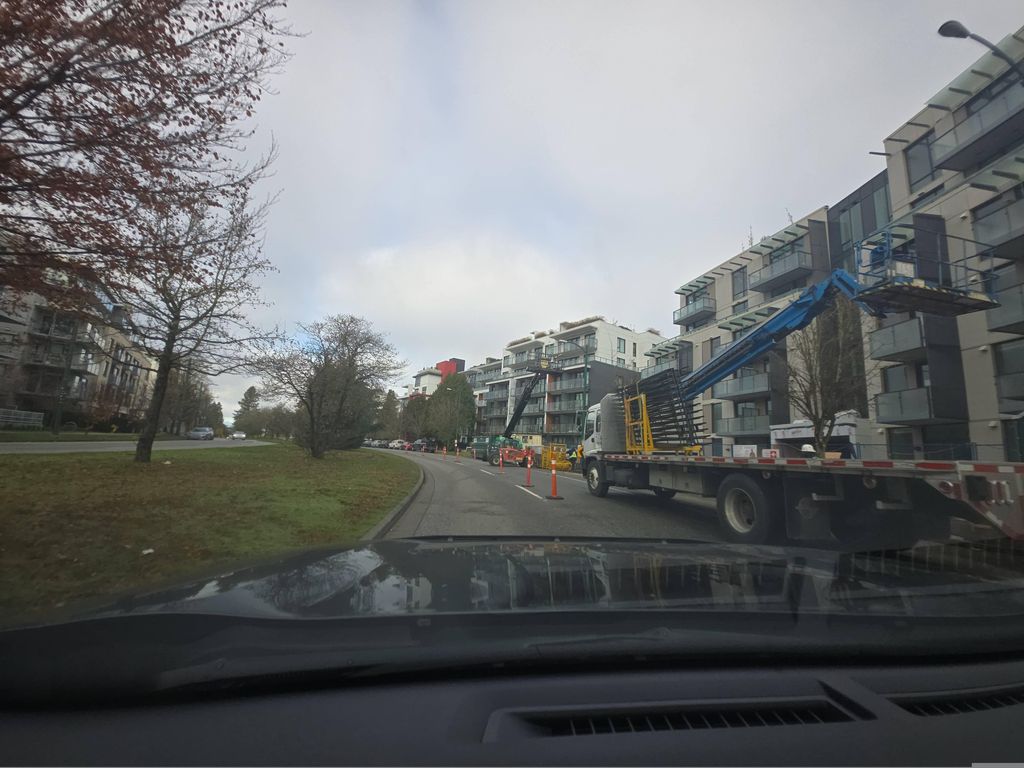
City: vancouver